Question: I have developed a new app from scratch using Xcode 6.
I have built the app in the "Base" and I set the constraints for all iphones and works perfect.
When I run the app on iPhone 5 or iPhone 5S for iOS 7 I have a black space from the top of the screen but the app is fine for theses devices on iOS8. (I added all the launchimages for all iOS(7+8) and for all sizes.
This is a screenshot with the issue:

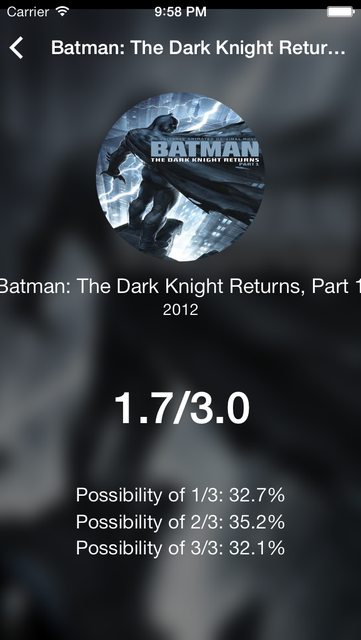
Answer: The problem was with the constraints of the ImageView. I remove them all and then I set the UIImageView to have equal width and height with the parent UIView. Then I set constraints to keep the UIImageView on the center - both vertically and horizontally.